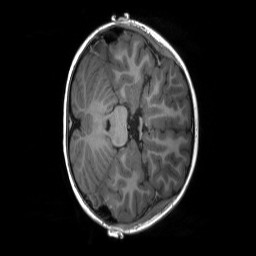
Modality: T1w
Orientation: axial
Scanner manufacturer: siemens
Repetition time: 2.3 s
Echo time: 0.00229 s